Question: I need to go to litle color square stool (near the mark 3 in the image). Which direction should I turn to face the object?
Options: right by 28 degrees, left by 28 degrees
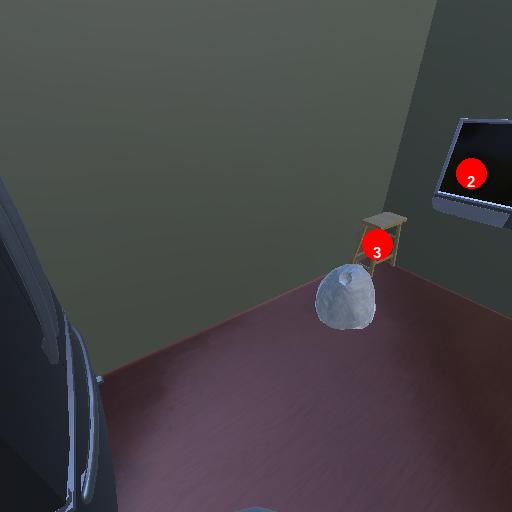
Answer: right by 28 degrees